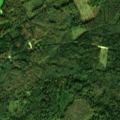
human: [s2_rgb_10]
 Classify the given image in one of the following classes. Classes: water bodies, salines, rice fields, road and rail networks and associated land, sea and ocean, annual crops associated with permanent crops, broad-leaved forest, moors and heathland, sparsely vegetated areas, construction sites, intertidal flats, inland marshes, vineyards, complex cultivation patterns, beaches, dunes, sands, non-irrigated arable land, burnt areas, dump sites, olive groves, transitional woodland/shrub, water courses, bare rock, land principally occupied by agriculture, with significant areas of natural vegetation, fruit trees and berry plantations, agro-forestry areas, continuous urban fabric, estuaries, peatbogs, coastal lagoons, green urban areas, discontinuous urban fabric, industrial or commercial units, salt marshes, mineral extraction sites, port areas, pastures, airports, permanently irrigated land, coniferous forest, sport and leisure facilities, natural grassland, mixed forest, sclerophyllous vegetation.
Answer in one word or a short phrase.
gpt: broad-leaved forest, mixed forest, transitional woodland/shrub